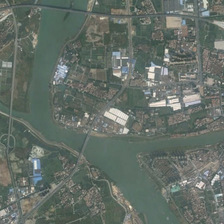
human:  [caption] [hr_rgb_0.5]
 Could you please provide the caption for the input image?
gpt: the town is divided into four pieces by rivers with roads passing over .

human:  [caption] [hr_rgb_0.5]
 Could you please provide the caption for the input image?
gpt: the town is divided into four pieces by rivers with roads passing over .

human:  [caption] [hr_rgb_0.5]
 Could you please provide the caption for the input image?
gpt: the t shaped river separates the region in to three parts .

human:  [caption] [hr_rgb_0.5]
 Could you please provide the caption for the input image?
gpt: rives converge here with a prosperous city area stands on the banks .

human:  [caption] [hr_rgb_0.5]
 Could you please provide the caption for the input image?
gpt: several urban areas and some farmlands are in two sides of a river with two branches .